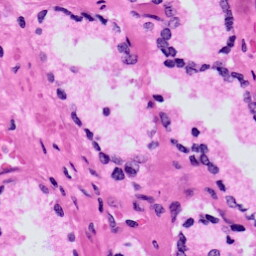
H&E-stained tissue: Prostate